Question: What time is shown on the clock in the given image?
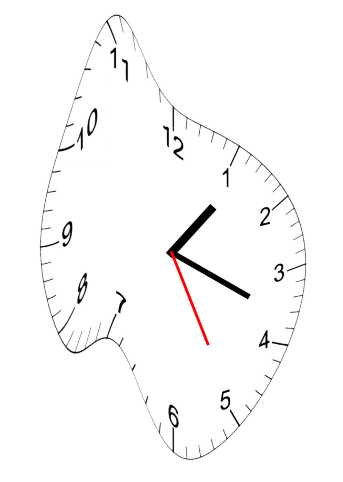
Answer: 01:18:25